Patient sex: F
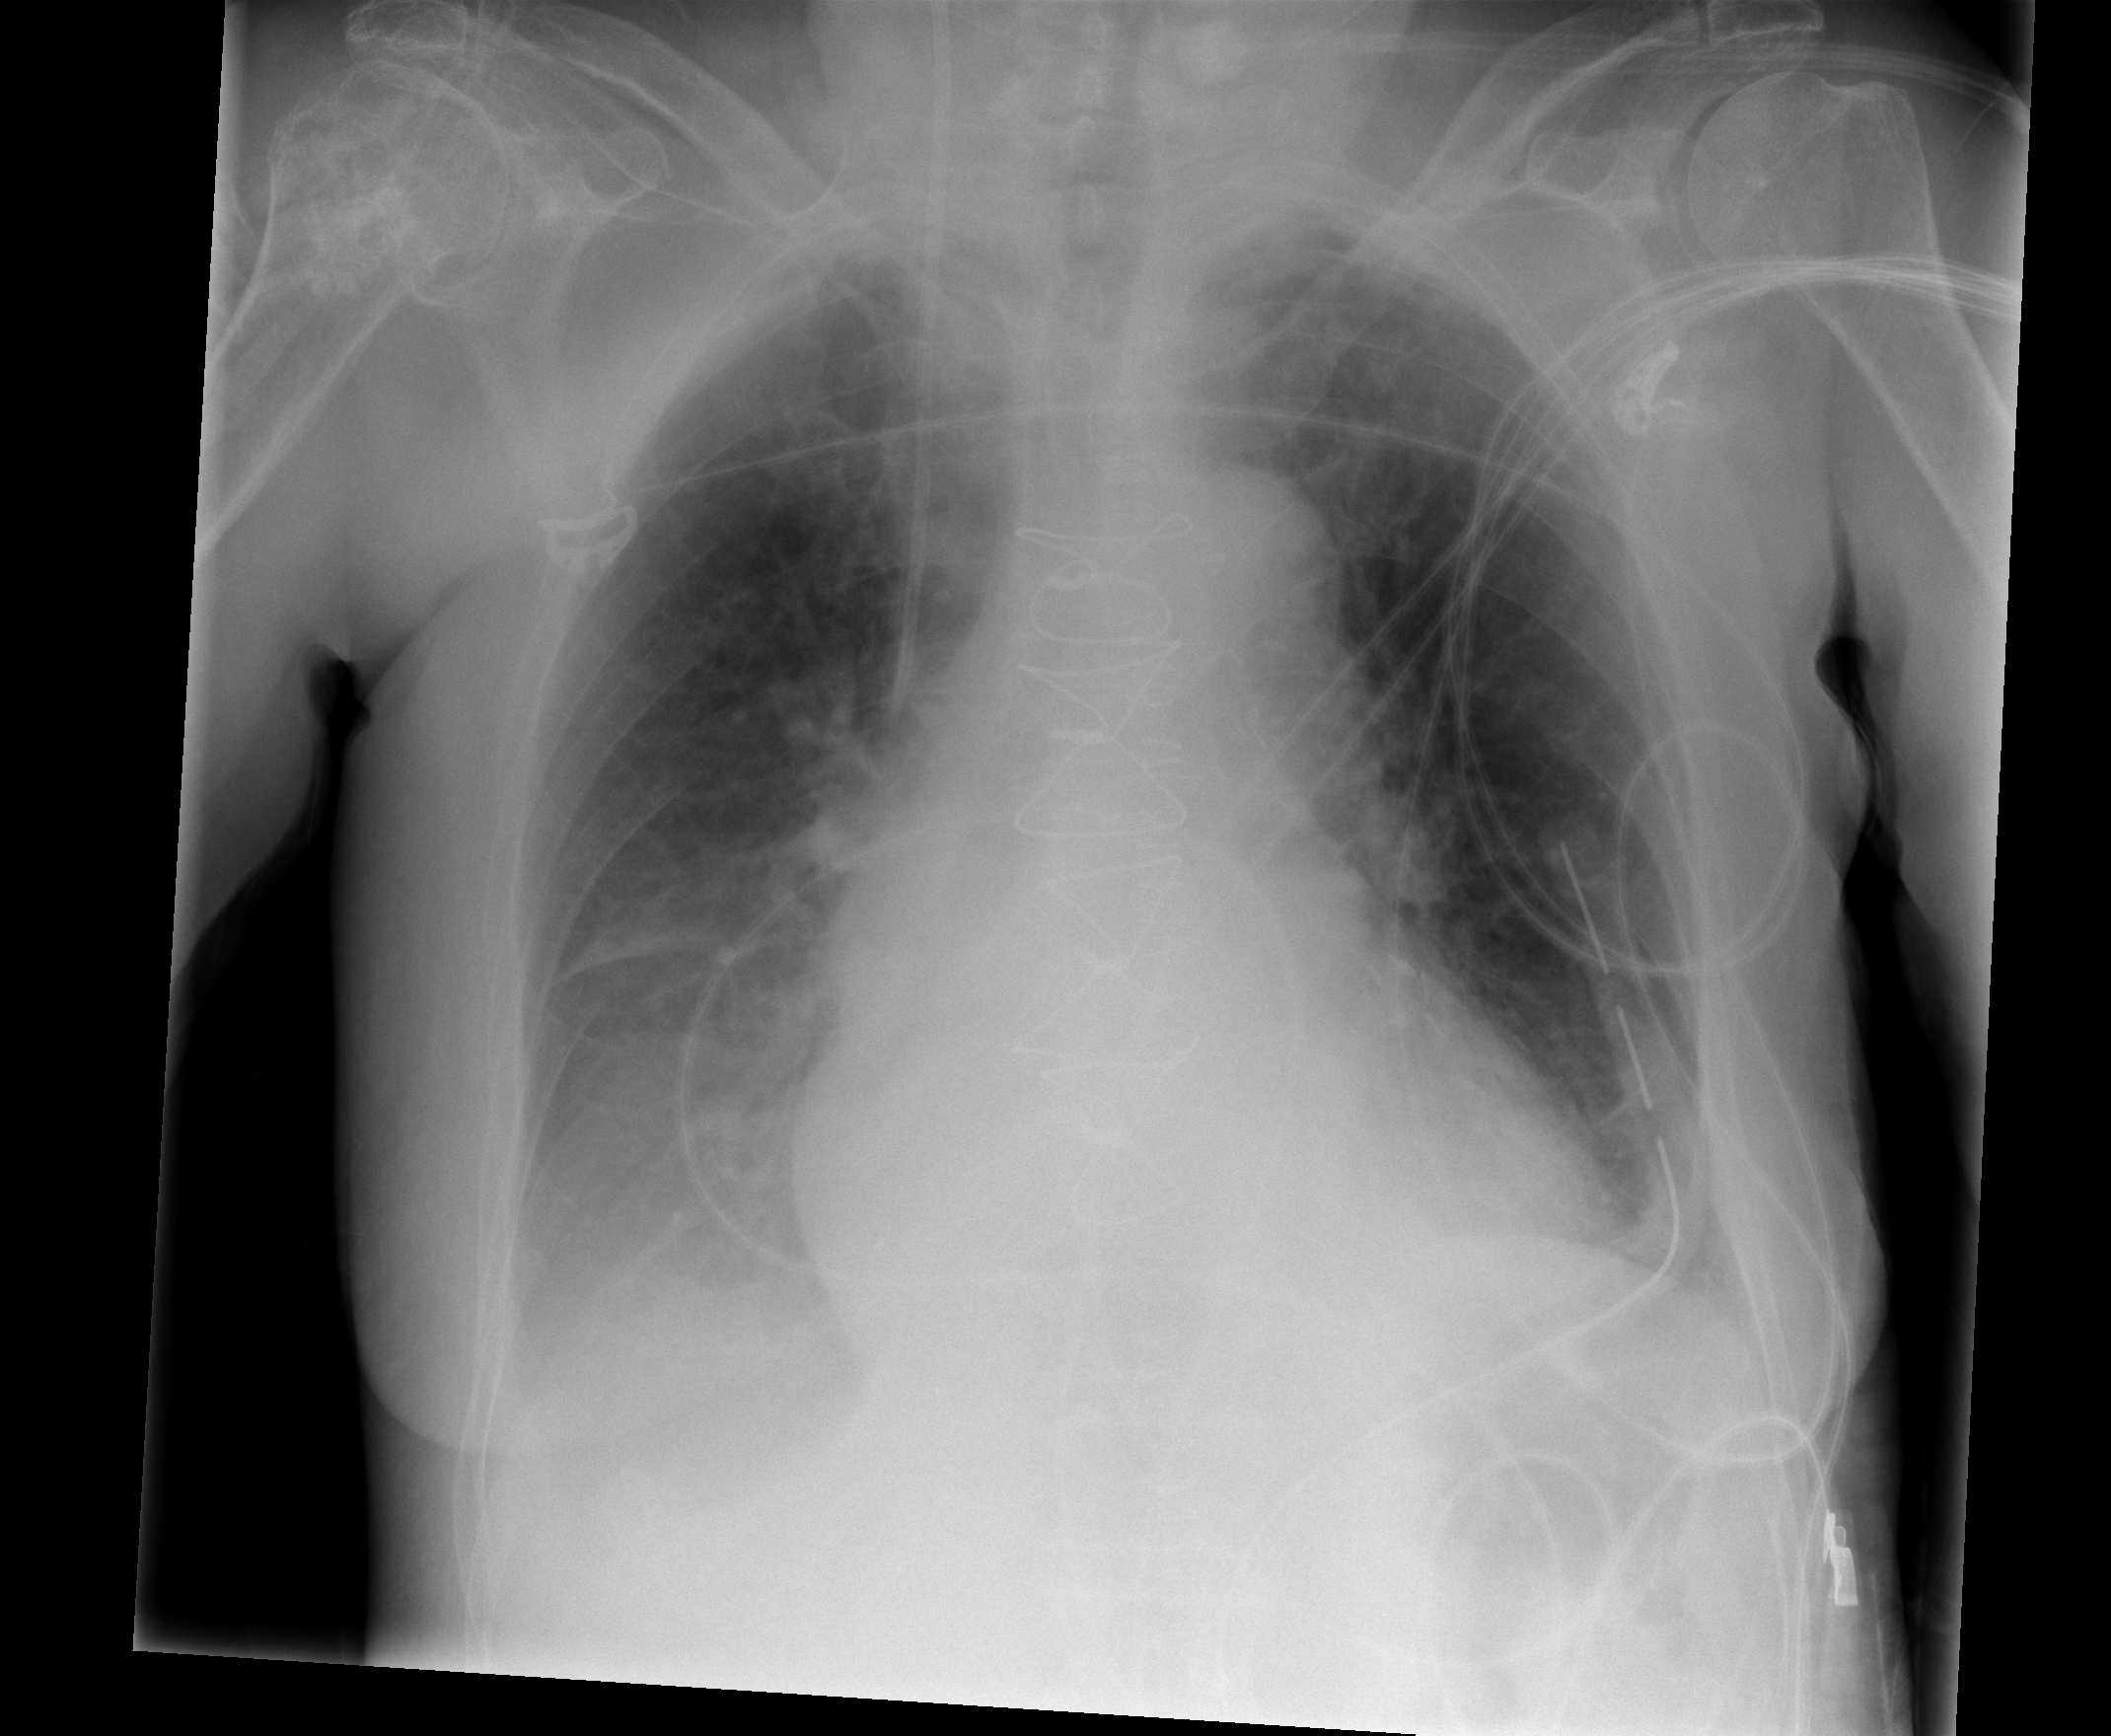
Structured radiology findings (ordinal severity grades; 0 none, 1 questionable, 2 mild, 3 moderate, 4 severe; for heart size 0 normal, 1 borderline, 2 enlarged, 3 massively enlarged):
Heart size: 2
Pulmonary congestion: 0
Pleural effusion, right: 2
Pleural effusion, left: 1
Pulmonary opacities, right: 0
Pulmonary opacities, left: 0
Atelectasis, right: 2
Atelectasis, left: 1